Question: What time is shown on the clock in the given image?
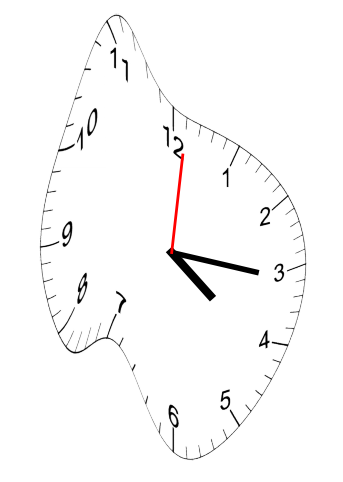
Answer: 04:16:01